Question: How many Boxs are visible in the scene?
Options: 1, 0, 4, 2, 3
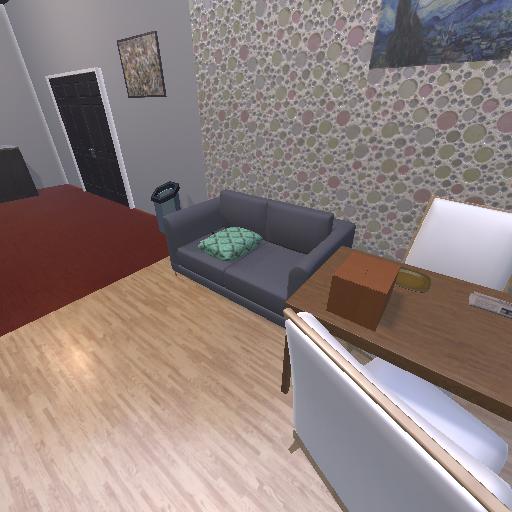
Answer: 1